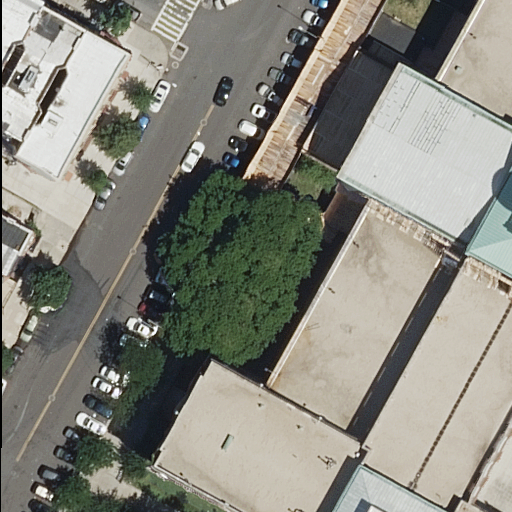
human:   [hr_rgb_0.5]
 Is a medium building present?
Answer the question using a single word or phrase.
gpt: yes

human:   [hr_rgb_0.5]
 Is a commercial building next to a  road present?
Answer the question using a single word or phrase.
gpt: no

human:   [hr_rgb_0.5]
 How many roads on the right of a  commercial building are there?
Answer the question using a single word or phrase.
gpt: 0

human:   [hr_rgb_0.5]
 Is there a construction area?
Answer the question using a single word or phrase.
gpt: no

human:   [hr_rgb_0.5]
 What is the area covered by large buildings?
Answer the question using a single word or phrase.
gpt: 0m2

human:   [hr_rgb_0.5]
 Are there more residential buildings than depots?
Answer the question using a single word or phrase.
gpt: yes

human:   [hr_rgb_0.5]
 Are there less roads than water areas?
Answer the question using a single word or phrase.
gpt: no

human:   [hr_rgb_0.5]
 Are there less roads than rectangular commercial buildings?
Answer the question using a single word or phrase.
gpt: no

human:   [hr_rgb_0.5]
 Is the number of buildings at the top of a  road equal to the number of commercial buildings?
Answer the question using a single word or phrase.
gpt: no

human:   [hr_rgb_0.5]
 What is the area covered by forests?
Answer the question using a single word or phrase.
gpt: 0m2

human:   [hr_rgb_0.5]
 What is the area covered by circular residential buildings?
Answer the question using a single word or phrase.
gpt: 0m2

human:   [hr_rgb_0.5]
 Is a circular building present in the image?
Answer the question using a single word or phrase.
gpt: no

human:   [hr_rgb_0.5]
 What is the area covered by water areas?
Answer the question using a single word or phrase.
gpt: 0m2

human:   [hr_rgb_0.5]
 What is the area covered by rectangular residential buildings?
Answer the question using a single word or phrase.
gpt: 93m2

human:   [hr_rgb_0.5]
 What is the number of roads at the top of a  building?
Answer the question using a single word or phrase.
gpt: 2

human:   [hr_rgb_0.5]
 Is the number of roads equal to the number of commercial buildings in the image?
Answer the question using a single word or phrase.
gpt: no

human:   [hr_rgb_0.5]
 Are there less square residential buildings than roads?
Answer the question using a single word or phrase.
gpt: yes

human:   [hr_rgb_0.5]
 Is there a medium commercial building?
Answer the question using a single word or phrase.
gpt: no

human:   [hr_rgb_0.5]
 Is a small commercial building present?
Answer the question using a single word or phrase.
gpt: no

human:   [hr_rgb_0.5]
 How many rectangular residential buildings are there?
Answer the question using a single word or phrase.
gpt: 3

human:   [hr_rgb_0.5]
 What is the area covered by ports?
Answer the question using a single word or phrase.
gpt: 0m2

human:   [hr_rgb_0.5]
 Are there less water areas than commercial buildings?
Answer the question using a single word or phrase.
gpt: no

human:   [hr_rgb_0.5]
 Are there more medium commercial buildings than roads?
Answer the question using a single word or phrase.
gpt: no

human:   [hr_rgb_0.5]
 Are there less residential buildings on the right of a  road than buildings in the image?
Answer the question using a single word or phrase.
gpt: yes

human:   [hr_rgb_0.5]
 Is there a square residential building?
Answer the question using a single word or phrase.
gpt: no

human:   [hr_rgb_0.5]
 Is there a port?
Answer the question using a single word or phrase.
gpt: no

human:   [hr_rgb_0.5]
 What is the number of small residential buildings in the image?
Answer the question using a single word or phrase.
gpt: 3

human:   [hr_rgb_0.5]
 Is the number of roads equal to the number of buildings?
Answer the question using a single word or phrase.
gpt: no

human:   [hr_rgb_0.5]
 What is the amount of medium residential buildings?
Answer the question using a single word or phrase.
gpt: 2

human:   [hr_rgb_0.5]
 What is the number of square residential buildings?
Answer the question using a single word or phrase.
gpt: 0

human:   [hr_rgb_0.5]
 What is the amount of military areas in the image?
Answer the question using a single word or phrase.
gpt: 0

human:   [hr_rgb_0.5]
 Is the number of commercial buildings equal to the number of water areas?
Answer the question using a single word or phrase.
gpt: yes

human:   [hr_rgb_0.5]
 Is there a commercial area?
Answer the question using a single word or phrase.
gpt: no

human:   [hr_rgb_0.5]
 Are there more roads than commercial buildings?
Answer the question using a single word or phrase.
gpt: yes

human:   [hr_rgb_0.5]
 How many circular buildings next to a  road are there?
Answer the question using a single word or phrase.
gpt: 0

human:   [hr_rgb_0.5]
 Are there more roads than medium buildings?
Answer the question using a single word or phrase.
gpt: no